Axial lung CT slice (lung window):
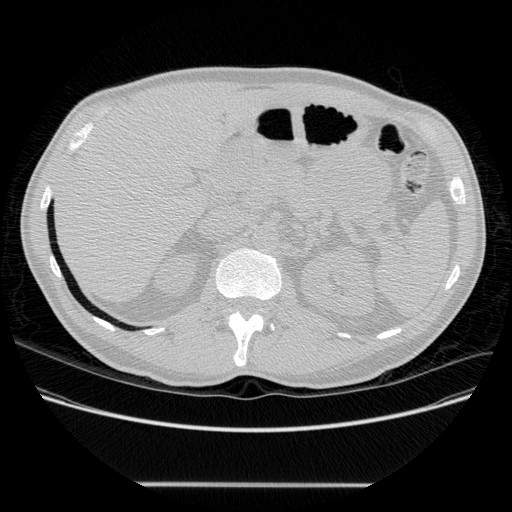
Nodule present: no